Question: I have a graph in Networkx with different info inside. The graph nodes look like this:
'''
G = nx.DiGraph()
G.add_node(shape1, level=1)
G.add_node(shape2, level=2)
G.add_node(shape3, level=2)
G.add_node(shape4, level=3)
...
'''
I want to draw the graph in order to have all the shapes at level 1 at the top of the plot, all the shapes in level 3 positioned in the lower part of the plot and all the shapes at level 2 in the middle. There are maximum 3 levels.
I have been reading documentations from NetworkX, but till now I used only this random positioning of the nodes:
'pos = nx.spring_layout(G) nx.draw(G, pos)'.
Do you know any smarter way to position the nodes of the graph as I want?
P.S.: The desired output would be roughly like this:

I don't need to draw also the lines for dividing the levels, I just put them to make it clear what I need.
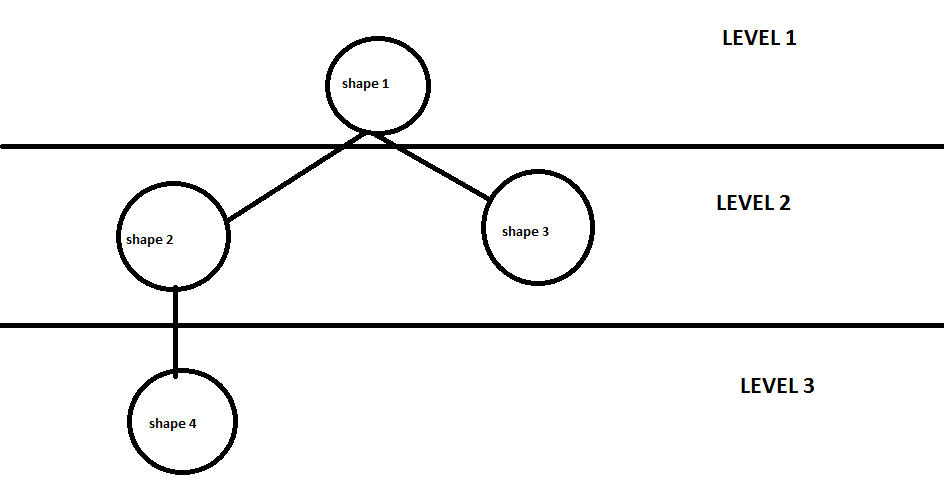
Answer: The layout "dot" provided the interface to <URL> seems to do what you are looking for. While it works for this simple graph you've provided, you may need to tweak the output for larger more complicated graphs.
'''
import networkx as nx
G = nx.DiGraph()
G.add_node(1,level=1)
G.add_node(2,level=2)
G.add_node(3,level=2)
G.add_node(4,level=3)
G.add_edge(1,2)
G.add_edge(1,3)
G.add_edge(2,4)
import pylab as plt
nx.draw_graphviz(G, node_size=1600, cmap=plt.cm.Blues,
node_color=range(len(G)),
prog='dot')
plt.show()
'''